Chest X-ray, PA view. Patient: 55 years old, sex M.
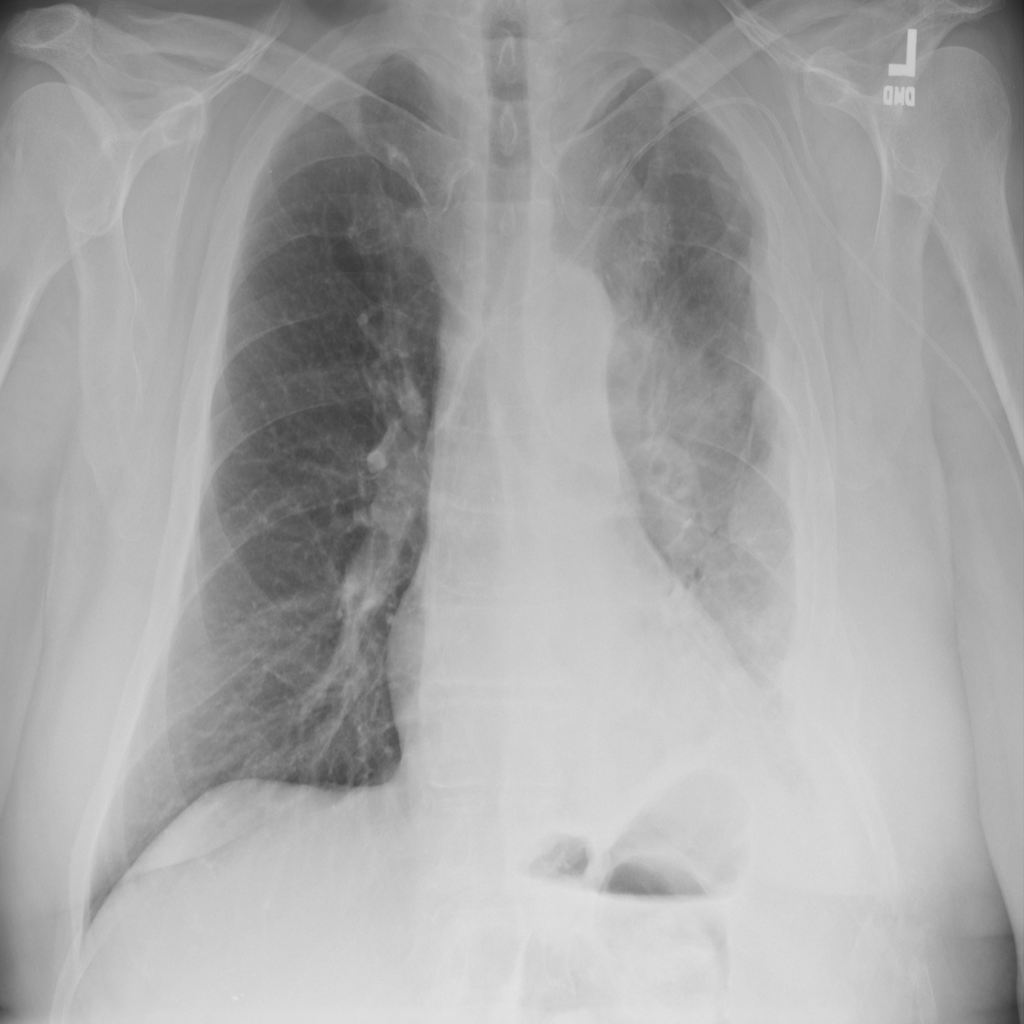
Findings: Mass